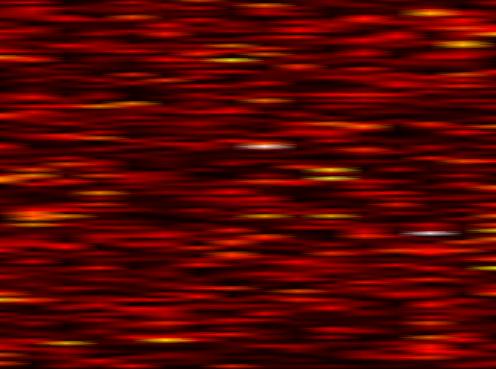
Label: UFMC